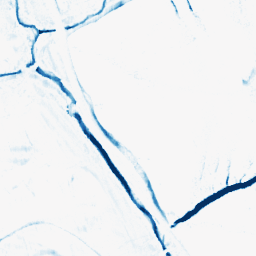
Category: morphological
Decomposition family: morphological_rect
Decomposition parameters: operation: closing
width: 5
height: 10
Upsampling method: cubic_mitchell
Upsampling parameters: scale: 8
Upsampling scale: 8